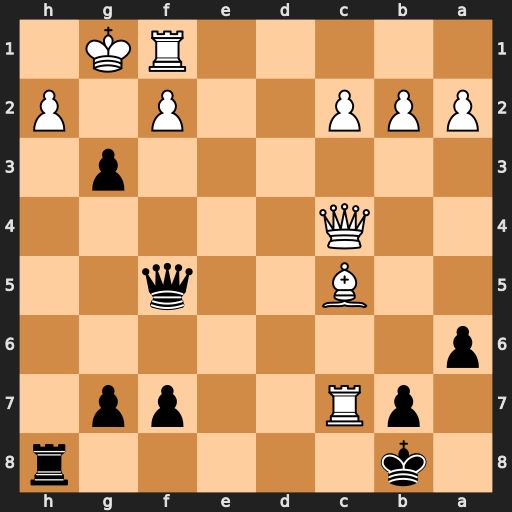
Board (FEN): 1k5r/1pR2pp1/p7/2B2q2/2Q5/6p1/PPP2P1P/5RK1
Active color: b
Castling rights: -
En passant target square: -
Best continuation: gxh2+ Kg2 Qh3+ Kh1 Qf3#